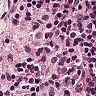
Metastatic tissue present: no